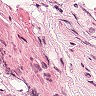
Metastatic tissue present: no